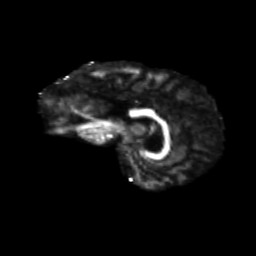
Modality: FA
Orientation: sagittal
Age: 77
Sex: female
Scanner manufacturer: siemens
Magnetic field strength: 3 T
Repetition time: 4.71 s
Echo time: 0.0906 s